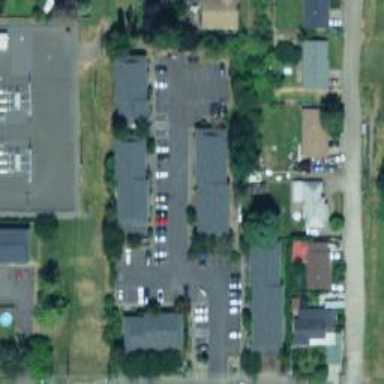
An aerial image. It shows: Parking area with asphalt surface.